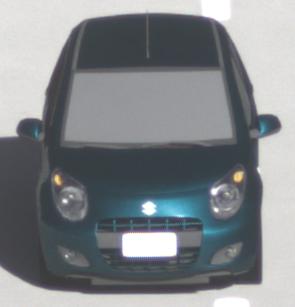
Make: Suzuki
Model: Alto 1.0
Detailed model: Alto (V)
Model produced from: 2011/02
Model produced until: 2011/03
Doors: 5
Color: blue
Road condition: dry road
Daytime: morning or afternoon
Contrast: high contrast